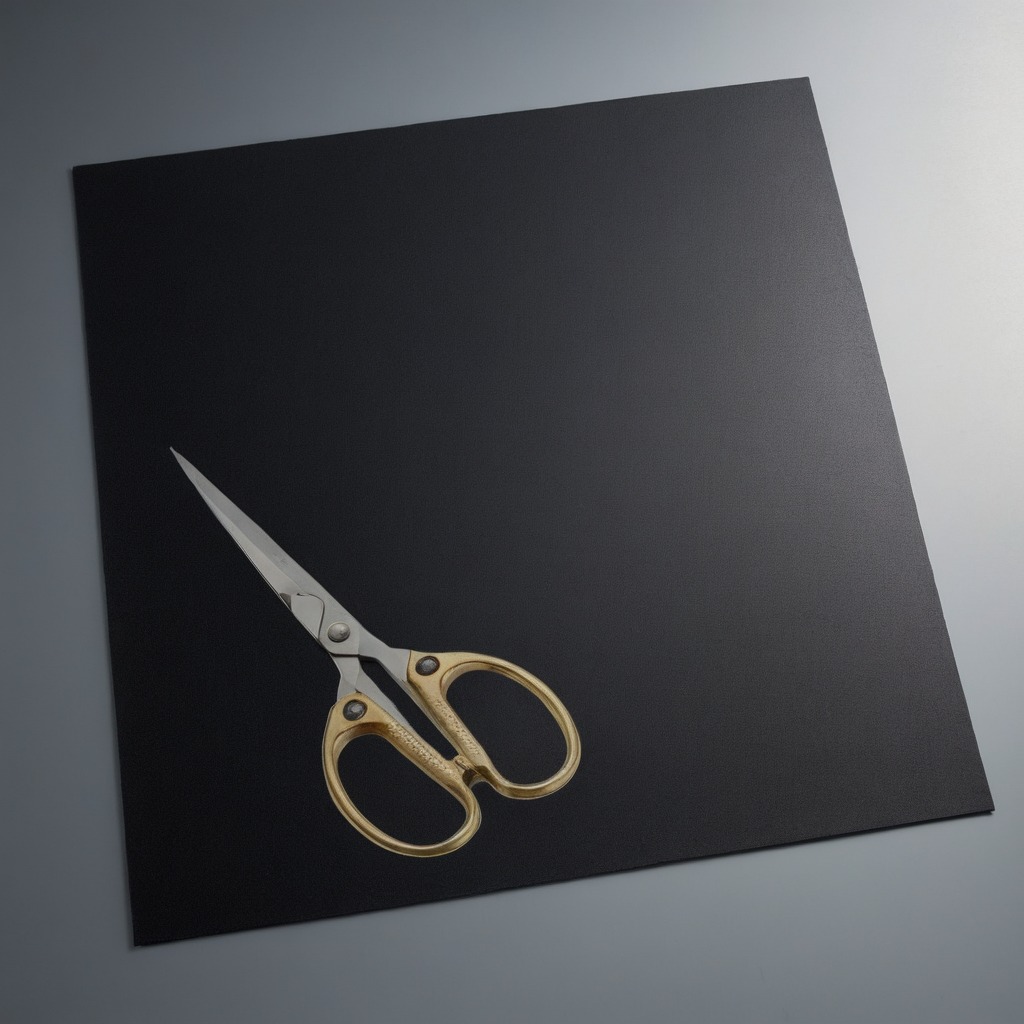
A scissor lying on a clean granite tabletop covered with a black rubber mat inside a workshop under bright overhead lighting crisp shadows high clarity worn but beneath the mat